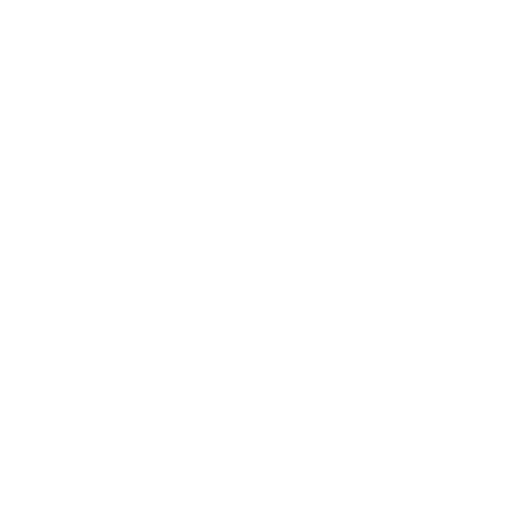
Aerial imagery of island in Alaska named East Island containing only unknown